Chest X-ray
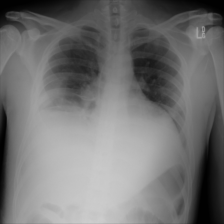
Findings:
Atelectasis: negative
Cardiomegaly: negative
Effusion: positive
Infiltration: negative
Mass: negative
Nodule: negative
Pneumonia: negative
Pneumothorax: negative
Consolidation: negative
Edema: negative
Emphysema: negative
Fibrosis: negative
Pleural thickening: negative
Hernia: negative